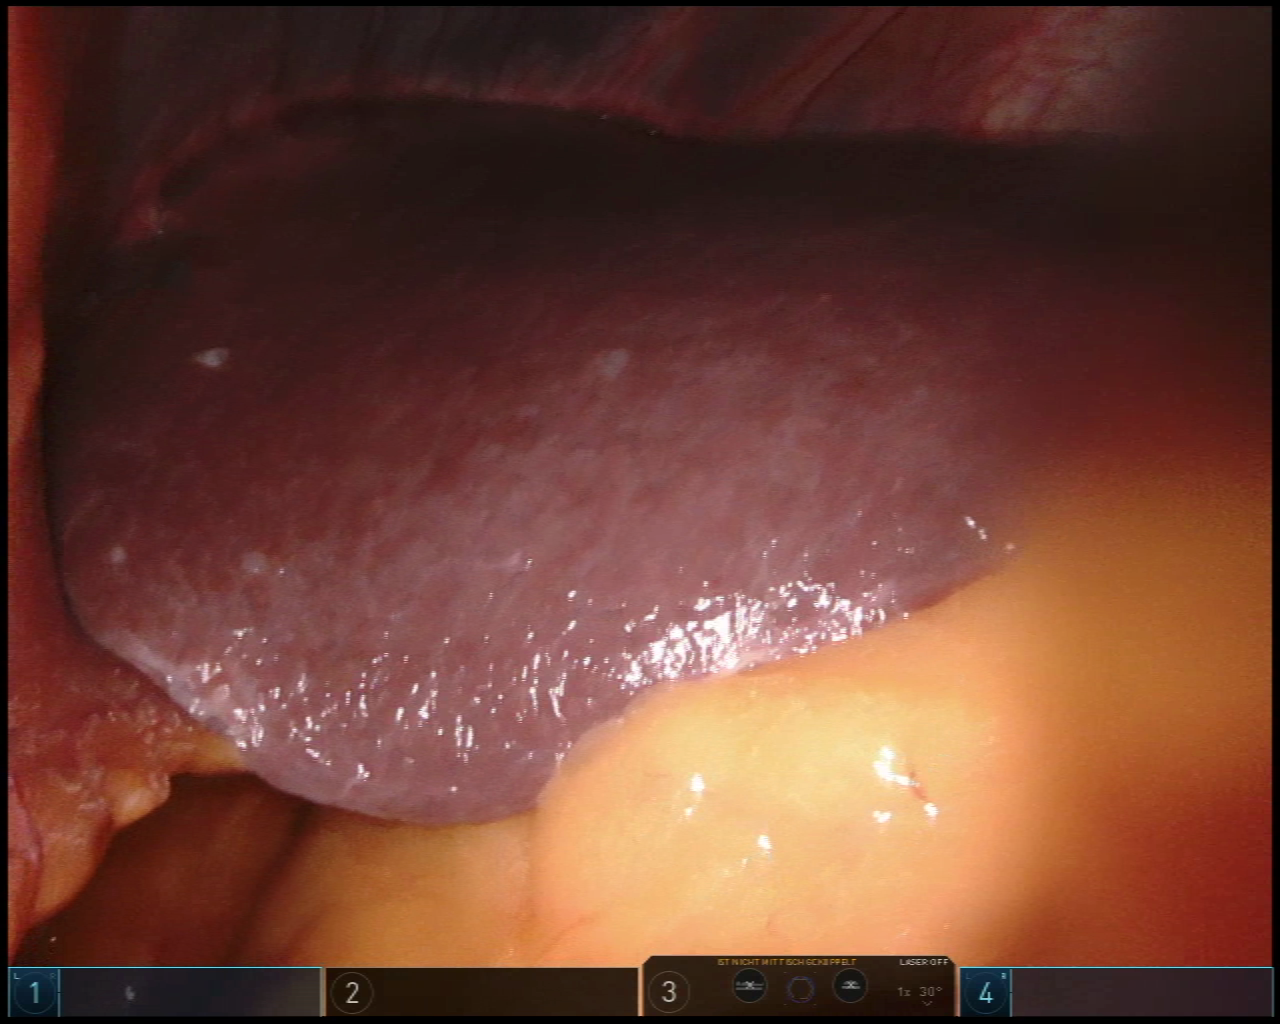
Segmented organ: liver
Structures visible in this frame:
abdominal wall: yes
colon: no
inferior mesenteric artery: no
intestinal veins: no
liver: yes
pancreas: no
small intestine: no
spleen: no
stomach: no
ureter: no
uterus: no
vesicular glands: no